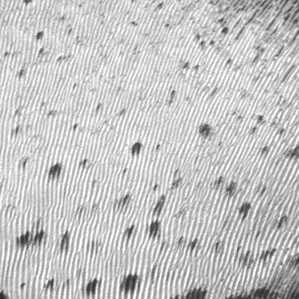
Label: frost